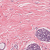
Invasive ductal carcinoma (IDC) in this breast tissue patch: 0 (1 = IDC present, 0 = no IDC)